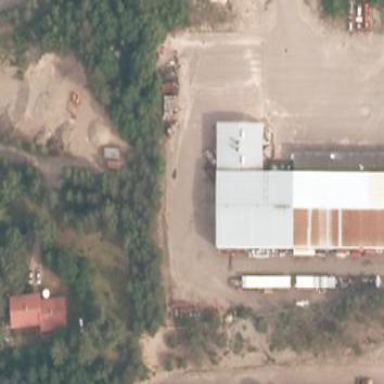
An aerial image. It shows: Industrial building.